Field crop: tomato
Growth stage: 1
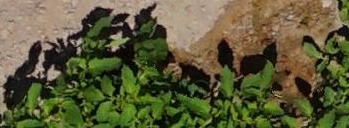
Species: tomato